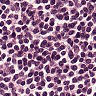
Metastatic tissue present: no